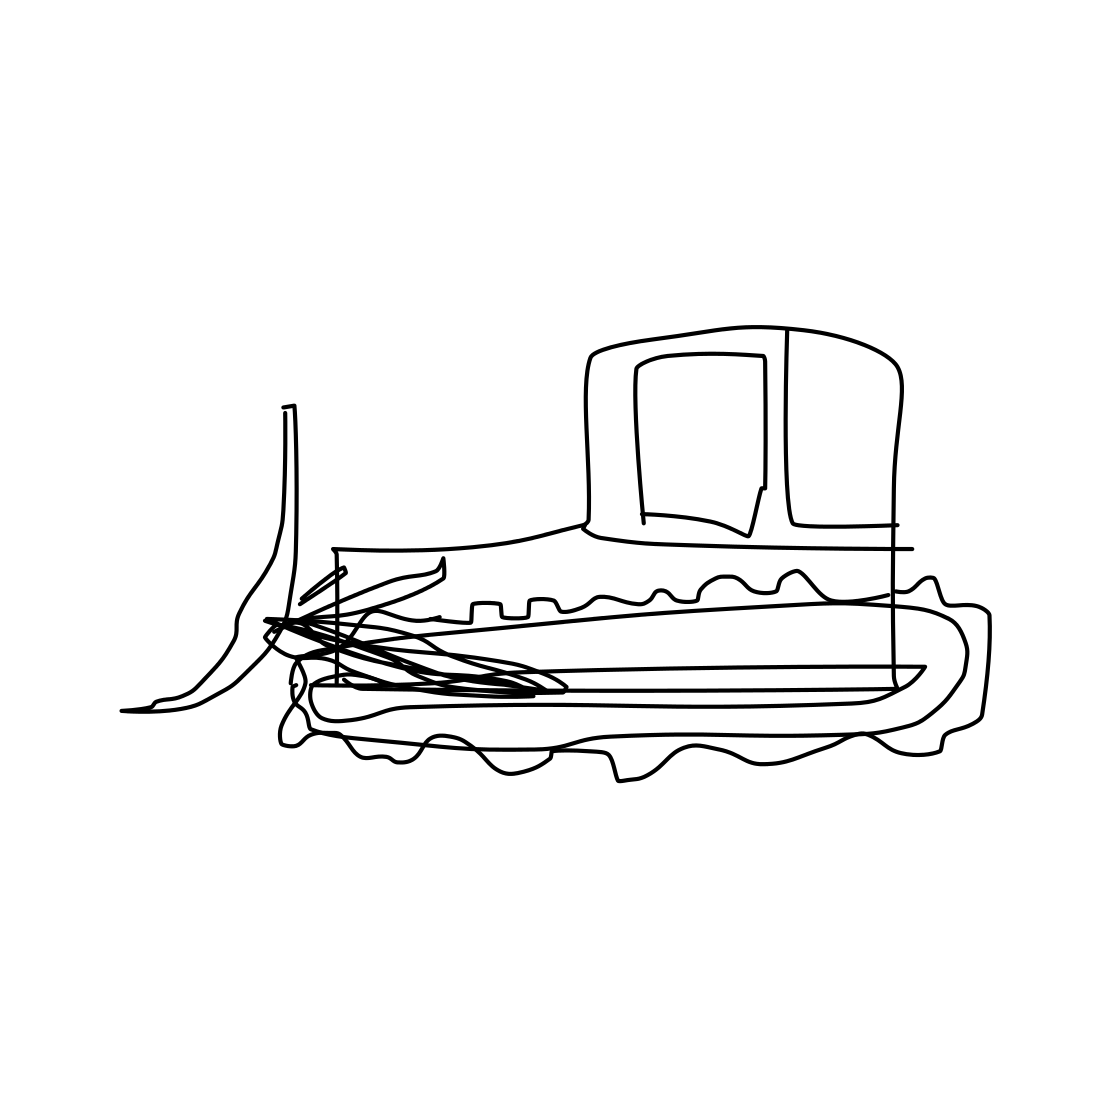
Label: bulldozer